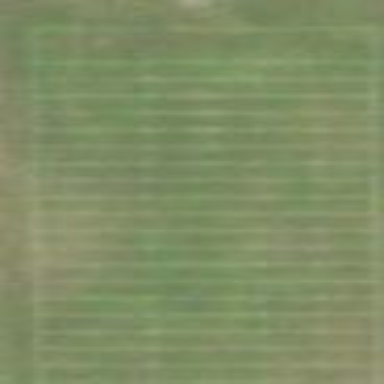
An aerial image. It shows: Grass pitch designated for American football.